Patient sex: F
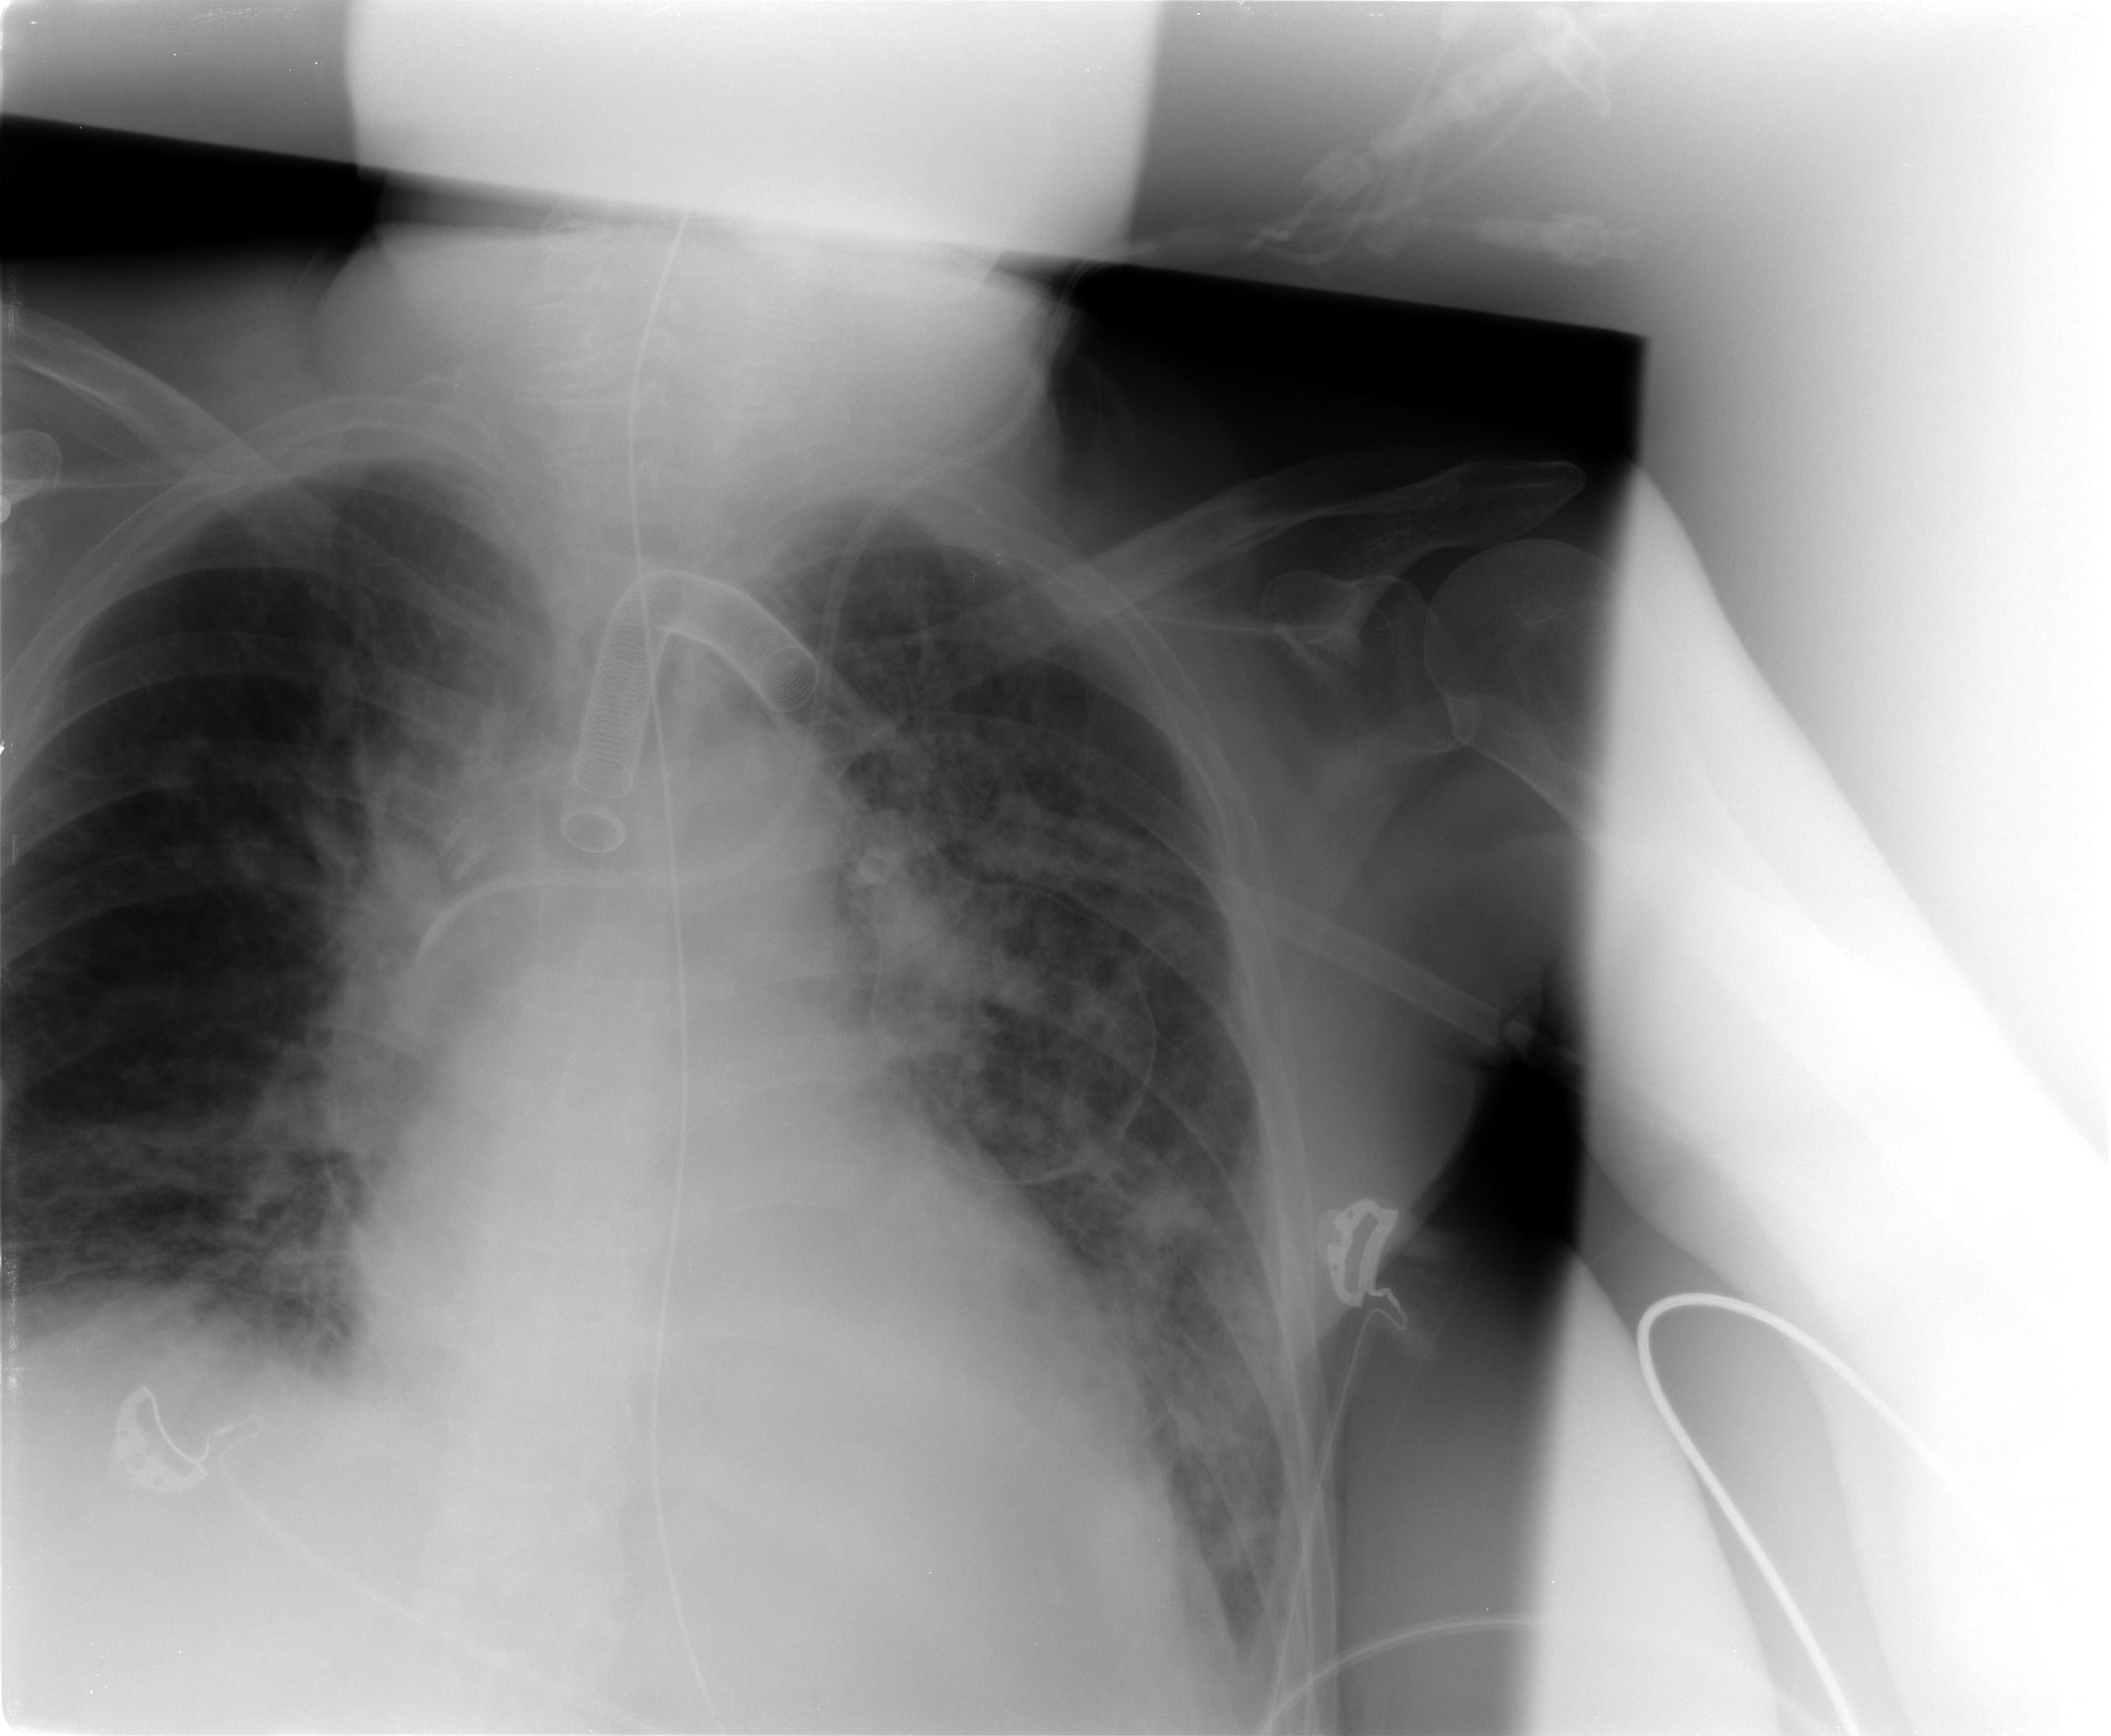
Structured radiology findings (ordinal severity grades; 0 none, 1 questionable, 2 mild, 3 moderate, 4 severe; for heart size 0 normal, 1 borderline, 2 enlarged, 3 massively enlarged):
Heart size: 2
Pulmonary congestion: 2
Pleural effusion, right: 1
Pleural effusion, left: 1
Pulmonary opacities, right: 1
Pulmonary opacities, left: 3
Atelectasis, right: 2
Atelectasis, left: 2